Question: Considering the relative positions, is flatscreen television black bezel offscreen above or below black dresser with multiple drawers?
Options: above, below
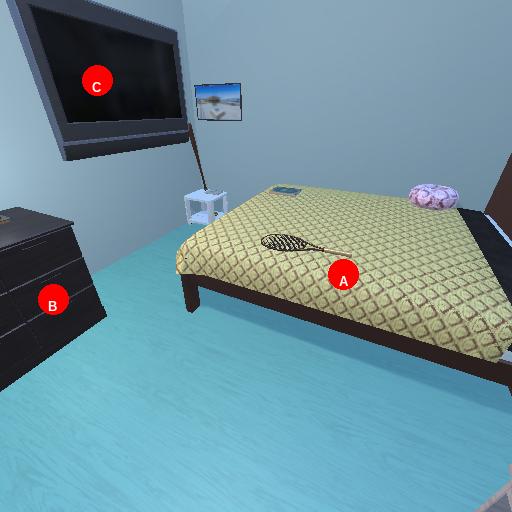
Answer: above